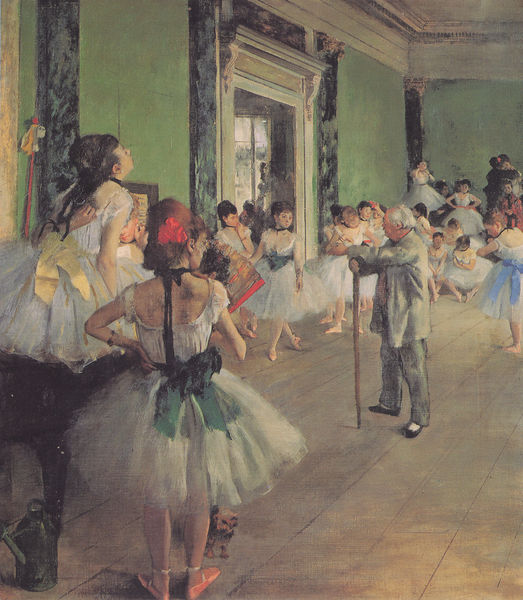
Titel: Die Ballettschule des Monsieur Perrot
Künstler: Edgar Degas
Standort: Paris
Institution: Musée d'Orsay
Schlagwörter: blau, gemälde, gruppe, mann, weiß, frauen, gelb, grün, menschen, mädchen, sitzen, blume, braun, degas, edgar degas, fenster, frankreich, frau, frisur, holz, kleid, kleider, marmor, paris, raum, renoir, rücken, schwarz, säulen, tür, türkis, zimmer, hund, rot, ball, fest, fächer, rock, schleife, tanz, alt, anzug, feier, jung, wand, architektur, haarschmuck, rahmen, samt, innenraum, spiegel, öl, boden, interieur, decke, musik, oper, schleifen, tanzen, tänzerin, tänzerinnen, rosa, kinder, stock, kanne, beine, füße, balett, ballerina, ballerinas, ballet, ballett, ballettsaal, halsband, lehrer, parkett, probe, röcke, schuhe, schule, spitzenschuhe, stab, tanzsaal, tanzschule, tanzstunde, tutu, tütü, unterricht, üben, übung, farbe, klein, ballettschuhe, dielen, edgar, pilaster, saal, training, ölgemälde, jugendstil, klavier, stuck, marmoriert, dekolleté, halle, wände, spiel, fugen, fensterrahmen, inkarant, kleidchen, fries, portal, sims, zentrum, lat, gamaschen, tänzer, graue, meister, anmutig, delacroix, gießkanne, trikot, schülerinnen, chef, taktstock, kleiner mann, tanzveranstaltung, ballettschule, balettstunde, anzugn, balettkleidchen, ballettprobe, eleven, genoir, tanzlehrer, pas de deux, ballettunterricht, balletteusen, balettmeister, tanzmeister, balettsaal, par de deux, ballerinnas, kletter, hüpfdohlen